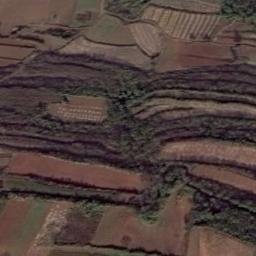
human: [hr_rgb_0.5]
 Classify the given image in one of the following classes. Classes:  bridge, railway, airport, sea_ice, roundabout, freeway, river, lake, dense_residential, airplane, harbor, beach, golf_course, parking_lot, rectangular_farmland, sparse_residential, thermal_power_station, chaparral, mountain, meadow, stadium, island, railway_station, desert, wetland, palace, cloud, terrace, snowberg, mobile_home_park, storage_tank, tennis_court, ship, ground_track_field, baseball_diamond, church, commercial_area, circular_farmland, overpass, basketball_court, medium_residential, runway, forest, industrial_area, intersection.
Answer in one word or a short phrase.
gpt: terrace